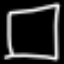
Label: square